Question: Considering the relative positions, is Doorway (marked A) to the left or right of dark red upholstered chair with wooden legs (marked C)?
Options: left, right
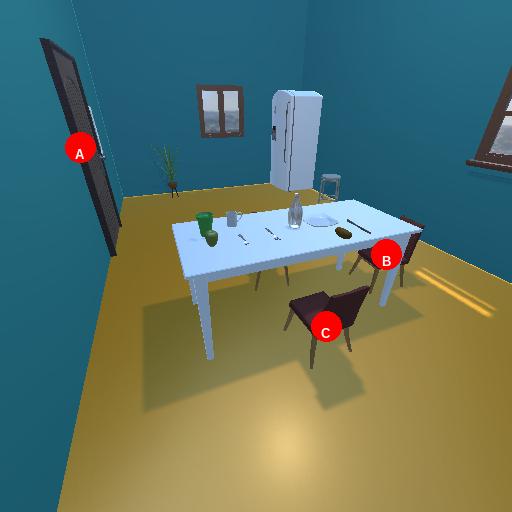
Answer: left